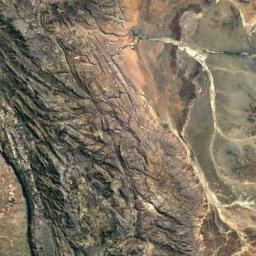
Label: mountain